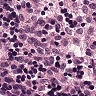
Metastatic tissue present: no